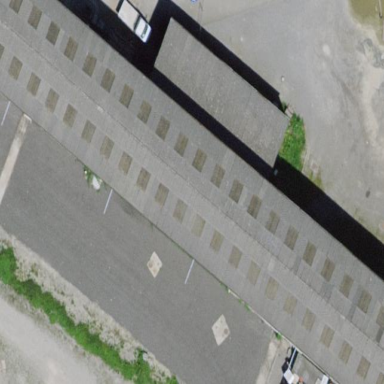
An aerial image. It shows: Industrial building.